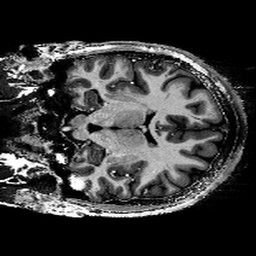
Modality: T1w
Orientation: coronal
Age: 29
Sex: female
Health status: healthy
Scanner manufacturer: siemens
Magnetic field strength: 9.4 T
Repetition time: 6 s
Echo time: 0.003 s